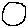
Label: circle